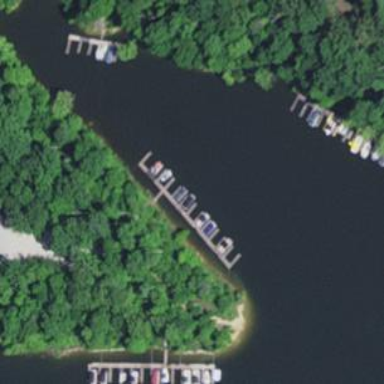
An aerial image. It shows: Marina on leisure land.